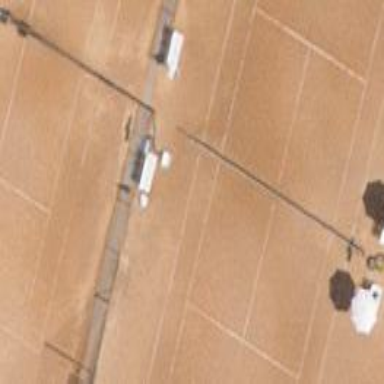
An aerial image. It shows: Tennis pitch with clay surface for leisure sports.